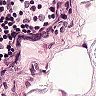
Metastatic tissue present: no